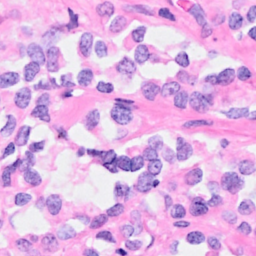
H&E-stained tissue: Breast